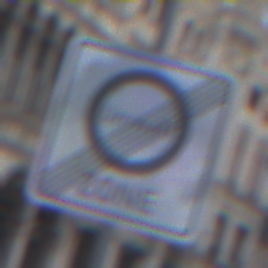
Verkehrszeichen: EndeUmweltzone
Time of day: SunriseSunset
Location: Outdoor (Urban)
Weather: PartlyCloudy
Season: NotSpecified
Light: Natural